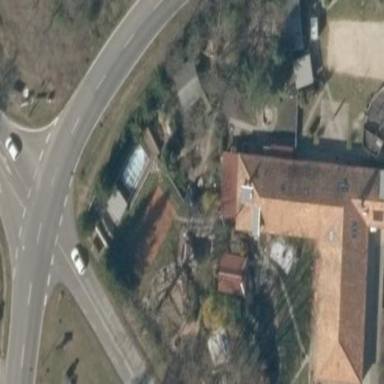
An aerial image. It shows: Guest house building.